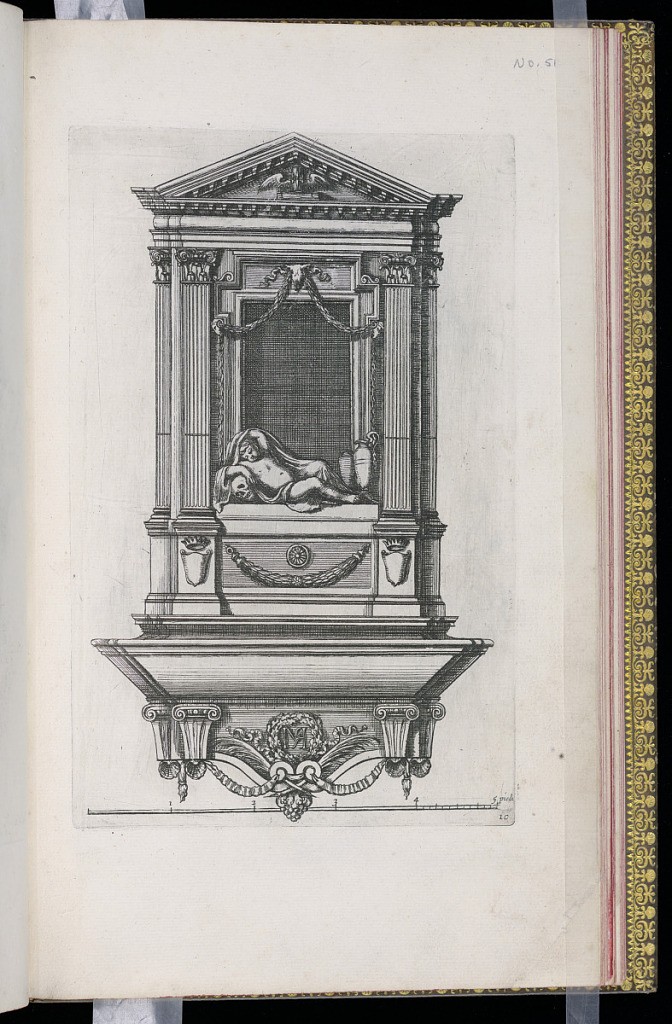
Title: Design for a Sepulchral (Funerary) Wall Mounted Monument
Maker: D. Antoine Pierretz, French, active 1647
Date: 1647-55
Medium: Etching on laid paper
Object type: Print
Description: A design for a sepulchral (funerary) wall mounted monument in the form of a classical temple façade with fluted pilasters and a triangular pediment. In the center, a putto laying over a human skull, draped with a textile, and vases (ewers) next to him. The ornament includes festoons of leaves, cartouches, fluting, shells, palm leaves, wings, crowns, and a bucranium (animal skull). A scale below. The plate is numbered.